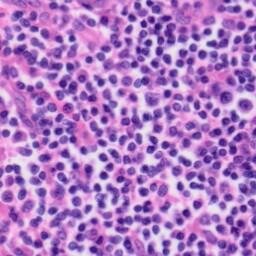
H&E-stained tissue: Tonsil